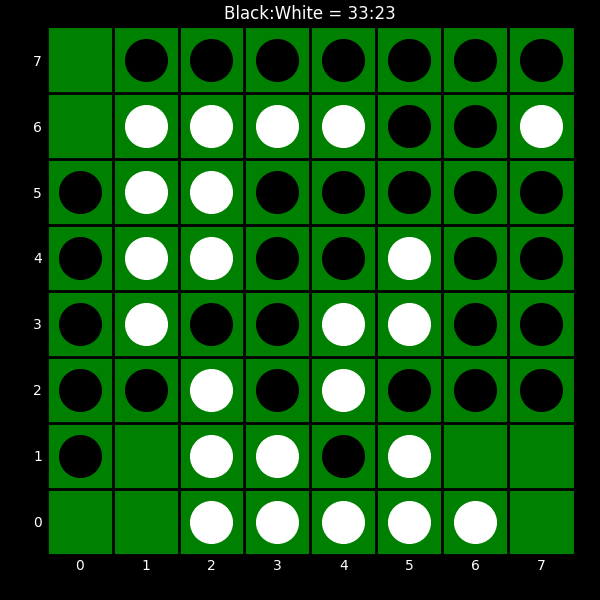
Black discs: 33
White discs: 23